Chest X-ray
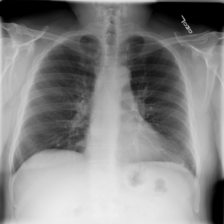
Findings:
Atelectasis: negative
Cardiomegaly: negative
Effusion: negative
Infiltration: positive
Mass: negative
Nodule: negative
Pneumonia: negative
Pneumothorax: negative
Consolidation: negative
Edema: negative
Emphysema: negative
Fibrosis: negative
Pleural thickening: negative
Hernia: negative